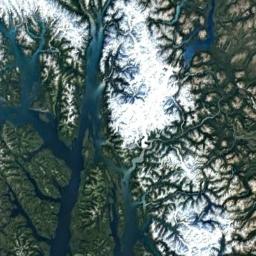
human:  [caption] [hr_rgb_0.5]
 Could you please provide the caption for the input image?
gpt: There is snow on the part of the snowberg .

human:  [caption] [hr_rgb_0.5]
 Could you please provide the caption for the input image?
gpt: The snowberg is surrounded by lots of fiords of different sizes .

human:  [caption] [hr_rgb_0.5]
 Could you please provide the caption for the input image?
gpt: A large mountain covered in snow is surrounded by blue water .

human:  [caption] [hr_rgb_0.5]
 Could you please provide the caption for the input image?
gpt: The snow berg is consist of green plants,Bare land and white snow .

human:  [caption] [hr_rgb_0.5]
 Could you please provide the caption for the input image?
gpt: There are some snow and rivers on the snowberg .